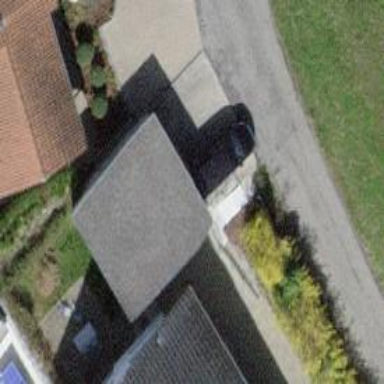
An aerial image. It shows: Garage building.